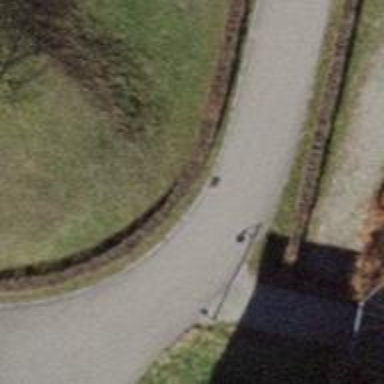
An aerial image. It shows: Asphalt service road.